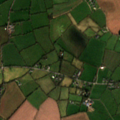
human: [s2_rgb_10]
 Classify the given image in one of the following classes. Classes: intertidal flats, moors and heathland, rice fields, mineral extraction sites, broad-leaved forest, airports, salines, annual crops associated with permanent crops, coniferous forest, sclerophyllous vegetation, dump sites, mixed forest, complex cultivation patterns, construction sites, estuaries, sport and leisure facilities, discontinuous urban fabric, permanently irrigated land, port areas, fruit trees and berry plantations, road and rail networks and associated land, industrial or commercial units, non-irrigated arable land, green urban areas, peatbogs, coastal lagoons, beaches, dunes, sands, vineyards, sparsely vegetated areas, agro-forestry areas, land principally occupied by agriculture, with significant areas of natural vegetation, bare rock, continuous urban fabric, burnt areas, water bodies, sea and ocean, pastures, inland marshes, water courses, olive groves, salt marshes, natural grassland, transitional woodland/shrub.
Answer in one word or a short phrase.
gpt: non-irrigated arable land, pastures